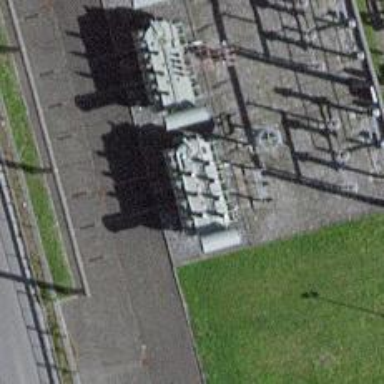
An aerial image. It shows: Transformer.